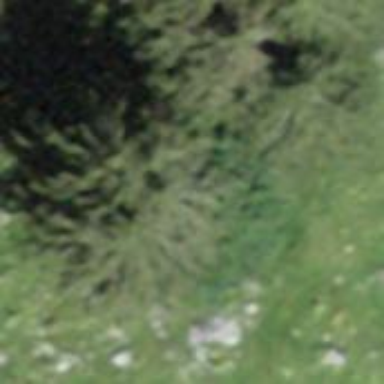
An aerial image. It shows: Needle-leaved tree in nature.